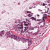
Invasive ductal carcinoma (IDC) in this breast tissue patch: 0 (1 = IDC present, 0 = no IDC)